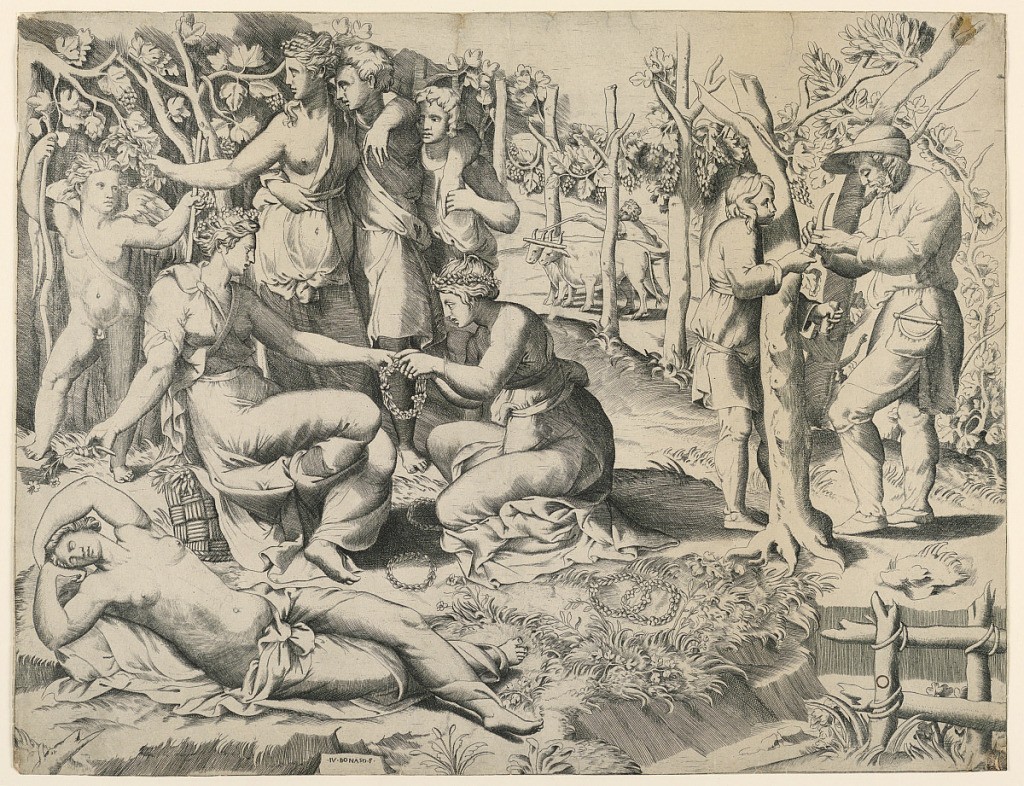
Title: The Wreath
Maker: Giulio Bonasone, Italian, 1500 /10 - 1574
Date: ca. 1550
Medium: Engraving on laid paper
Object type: Print
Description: Landscape scene with figures of Flora, two nymphs and two gardeners. Flora and a nymph seated at left; another nymph asleep in foreground. In background, a nymph, accompanied by two male figures crowning Amor. At right, two gardeners working; in background, a farmer.